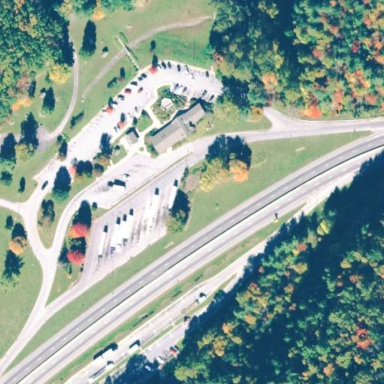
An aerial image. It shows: Rest area along the road.